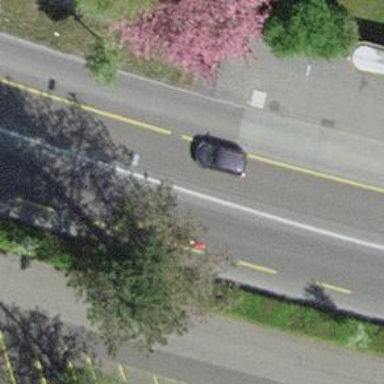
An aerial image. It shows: Trolleybus stop position for public transport.